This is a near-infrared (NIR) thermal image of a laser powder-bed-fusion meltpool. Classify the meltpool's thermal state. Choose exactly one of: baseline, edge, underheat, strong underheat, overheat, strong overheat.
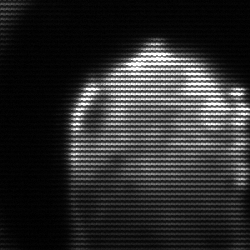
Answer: edge